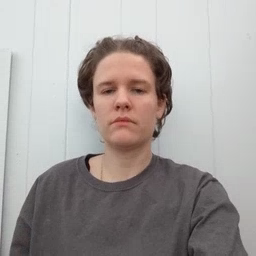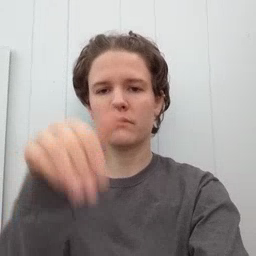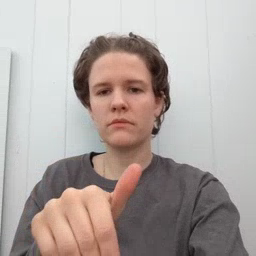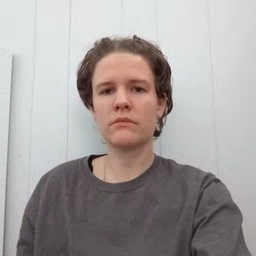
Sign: night